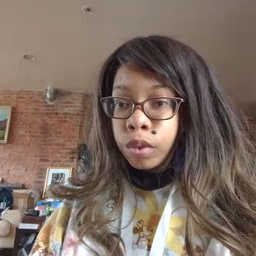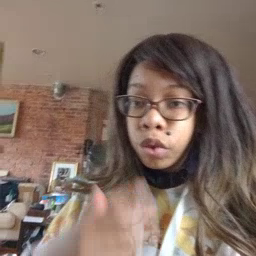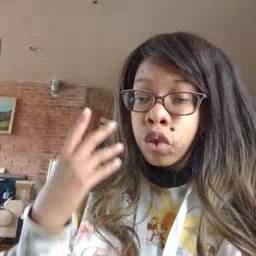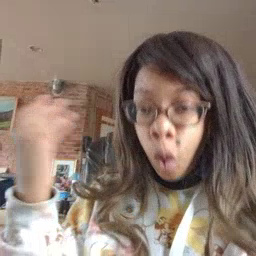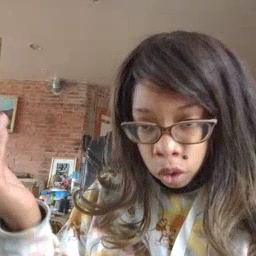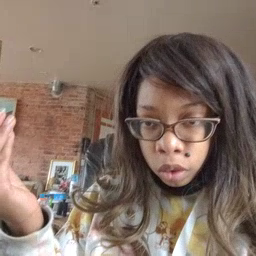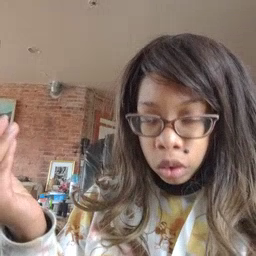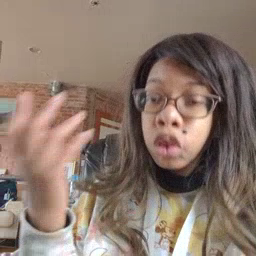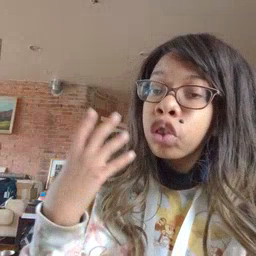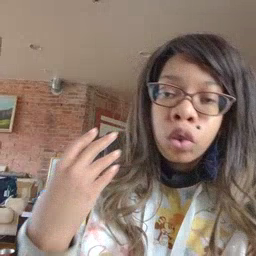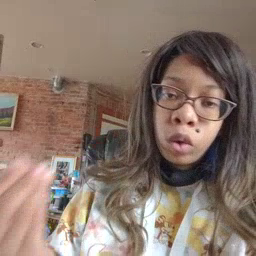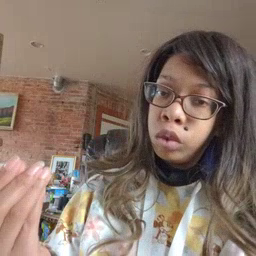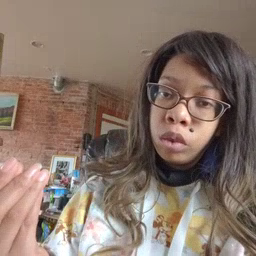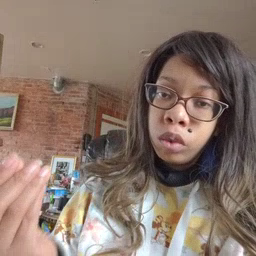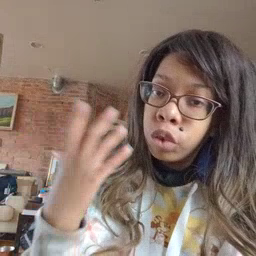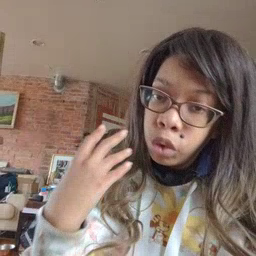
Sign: go